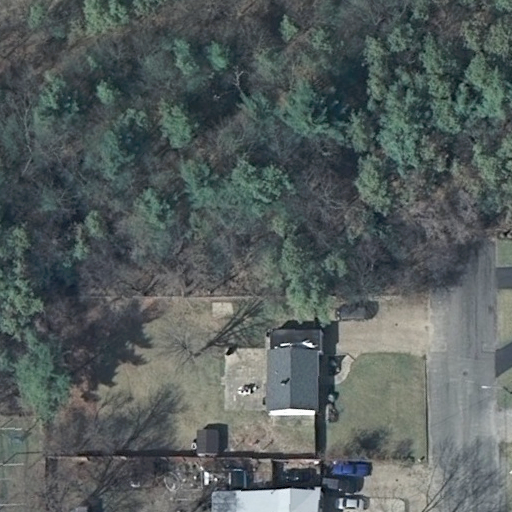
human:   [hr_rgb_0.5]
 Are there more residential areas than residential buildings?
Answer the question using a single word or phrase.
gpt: no

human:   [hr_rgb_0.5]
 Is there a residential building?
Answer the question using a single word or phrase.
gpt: yes

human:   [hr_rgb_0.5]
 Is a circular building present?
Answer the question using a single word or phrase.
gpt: no

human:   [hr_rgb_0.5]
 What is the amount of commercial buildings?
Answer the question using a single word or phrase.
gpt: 0

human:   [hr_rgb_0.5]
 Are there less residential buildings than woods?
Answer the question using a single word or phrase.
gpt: no

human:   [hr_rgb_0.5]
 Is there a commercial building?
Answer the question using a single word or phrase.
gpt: no

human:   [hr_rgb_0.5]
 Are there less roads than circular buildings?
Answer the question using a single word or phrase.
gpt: no

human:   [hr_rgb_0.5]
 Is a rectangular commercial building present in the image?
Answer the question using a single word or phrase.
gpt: no

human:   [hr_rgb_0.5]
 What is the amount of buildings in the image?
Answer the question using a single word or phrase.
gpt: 2

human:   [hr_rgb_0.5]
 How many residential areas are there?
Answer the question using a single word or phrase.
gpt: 1

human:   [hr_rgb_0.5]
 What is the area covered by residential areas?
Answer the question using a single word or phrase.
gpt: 10599m2

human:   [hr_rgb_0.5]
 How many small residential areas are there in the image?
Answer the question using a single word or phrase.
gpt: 0

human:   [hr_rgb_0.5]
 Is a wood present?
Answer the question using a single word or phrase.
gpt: yes

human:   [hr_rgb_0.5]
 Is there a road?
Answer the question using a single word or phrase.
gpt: yes

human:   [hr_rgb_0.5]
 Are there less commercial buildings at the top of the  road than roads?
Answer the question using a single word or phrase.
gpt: yes

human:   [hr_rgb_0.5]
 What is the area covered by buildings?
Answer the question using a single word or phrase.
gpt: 286m2

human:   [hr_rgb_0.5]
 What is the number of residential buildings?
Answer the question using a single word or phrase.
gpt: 2

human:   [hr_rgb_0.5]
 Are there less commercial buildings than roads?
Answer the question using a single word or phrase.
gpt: yes

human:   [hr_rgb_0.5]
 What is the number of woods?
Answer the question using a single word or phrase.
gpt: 1

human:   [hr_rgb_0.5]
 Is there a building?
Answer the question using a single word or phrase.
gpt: yes

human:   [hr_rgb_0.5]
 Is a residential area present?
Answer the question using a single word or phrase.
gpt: yes

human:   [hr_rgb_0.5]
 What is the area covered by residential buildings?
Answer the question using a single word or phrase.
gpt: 286m2

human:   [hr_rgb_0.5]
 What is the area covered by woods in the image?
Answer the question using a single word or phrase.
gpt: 10599m2

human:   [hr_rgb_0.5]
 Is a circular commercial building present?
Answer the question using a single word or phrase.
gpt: no

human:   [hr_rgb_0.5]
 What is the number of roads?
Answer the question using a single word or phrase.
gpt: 1

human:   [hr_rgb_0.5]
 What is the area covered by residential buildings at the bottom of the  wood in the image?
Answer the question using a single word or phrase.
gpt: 286m2

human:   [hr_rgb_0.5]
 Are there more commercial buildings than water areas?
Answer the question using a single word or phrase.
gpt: no

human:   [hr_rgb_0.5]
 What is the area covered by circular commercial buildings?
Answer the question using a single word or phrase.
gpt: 0m2

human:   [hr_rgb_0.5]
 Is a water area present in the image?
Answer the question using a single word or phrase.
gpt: no

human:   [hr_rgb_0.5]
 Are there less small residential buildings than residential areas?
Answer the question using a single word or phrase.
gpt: no

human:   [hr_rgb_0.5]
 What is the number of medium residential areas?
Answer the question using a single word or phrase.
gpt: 0

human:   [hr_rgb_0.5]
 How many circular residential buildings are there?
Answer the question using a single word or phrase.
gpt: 0

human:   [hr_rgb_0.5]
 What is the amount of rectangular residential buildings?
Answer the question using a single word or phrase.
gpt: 1

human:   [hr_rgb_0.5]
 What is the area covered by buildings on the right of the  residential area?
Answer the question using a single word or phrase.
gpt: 286m2

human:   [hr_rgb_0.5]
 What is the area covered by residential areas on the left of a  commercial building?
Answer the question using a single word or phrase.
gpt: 0m2

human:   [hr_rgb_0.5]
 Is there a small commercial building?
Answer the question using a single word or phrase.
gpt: no

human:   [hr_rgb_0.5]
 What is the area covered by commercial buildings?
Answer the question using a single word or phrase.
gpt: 0m2

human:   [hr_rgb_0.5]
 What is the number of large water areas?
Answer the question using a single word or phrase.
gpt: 0

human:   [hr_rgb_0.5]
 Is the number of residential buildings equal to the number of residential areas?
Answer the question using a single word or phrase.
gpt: no

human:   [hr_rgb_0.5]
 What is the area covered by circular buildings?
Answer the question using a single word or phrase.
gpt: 0m2

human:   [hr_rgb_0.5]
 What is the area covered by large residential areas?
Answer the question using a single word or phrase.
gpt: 10599m2

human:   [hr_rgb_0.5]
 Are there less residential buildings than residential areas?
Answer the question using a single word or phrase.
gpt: no

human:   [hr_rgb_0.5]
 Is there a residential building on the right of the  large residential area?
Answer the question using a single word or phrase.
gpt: yes

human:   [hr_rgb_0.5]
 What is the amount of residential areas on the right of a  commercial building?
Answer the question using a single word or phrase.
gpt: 0

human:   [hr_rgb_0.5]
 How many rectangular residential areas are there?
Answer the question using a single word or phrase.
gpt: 1

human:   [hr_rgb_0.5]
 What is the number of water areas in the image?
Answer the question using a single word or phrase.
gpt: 0

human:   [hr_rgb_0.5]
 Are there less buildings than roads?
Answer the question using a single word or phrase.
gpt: no

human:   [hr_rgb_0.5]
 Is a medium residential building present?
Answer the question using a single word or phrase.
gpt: yes

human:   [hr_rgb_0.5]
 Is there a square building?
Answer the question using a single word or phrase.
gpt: no

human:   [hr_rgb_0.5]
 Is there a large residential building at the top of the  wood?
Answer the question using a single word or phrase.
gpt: no

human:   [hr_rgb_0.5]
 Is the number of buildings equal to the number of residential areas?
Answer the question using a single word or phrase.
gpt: no

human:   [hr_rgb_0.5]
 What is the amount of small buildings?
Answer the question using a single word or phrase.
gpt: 1

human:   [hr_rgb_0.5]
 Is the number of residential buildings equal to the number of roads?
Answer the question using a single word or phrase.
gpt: no

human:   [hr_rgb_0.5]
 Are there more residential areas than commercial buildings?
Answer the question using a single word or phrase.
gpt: yes

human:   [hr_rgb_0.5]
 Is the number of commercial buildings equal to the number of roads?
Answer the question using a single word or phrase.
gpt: no

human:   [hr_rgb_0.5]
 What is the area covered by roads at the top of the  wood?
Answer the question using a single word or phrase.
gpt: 0m2

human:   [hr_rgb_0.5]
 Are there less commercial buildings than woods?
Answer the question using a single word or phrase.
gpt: yes

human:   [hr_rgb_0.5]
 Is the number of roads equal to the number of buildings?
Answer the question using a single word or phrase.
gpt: no

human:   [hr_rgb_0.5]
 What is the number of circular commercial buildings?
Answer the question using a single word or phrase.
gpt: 0

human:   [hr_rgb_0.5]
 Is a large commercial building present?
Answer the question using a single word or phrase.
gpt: no

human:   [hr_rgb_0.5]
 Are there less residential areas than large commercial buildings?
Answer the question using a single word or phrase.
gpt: no

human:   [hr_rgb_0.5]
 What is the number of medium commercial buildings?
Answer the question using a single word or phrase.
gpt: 0

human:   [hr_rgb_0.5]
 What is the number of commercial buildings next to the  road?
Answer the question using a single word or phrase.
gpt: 0

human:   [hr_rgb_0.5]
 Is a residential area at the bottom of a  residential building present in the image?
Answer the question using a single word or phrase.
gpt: yes